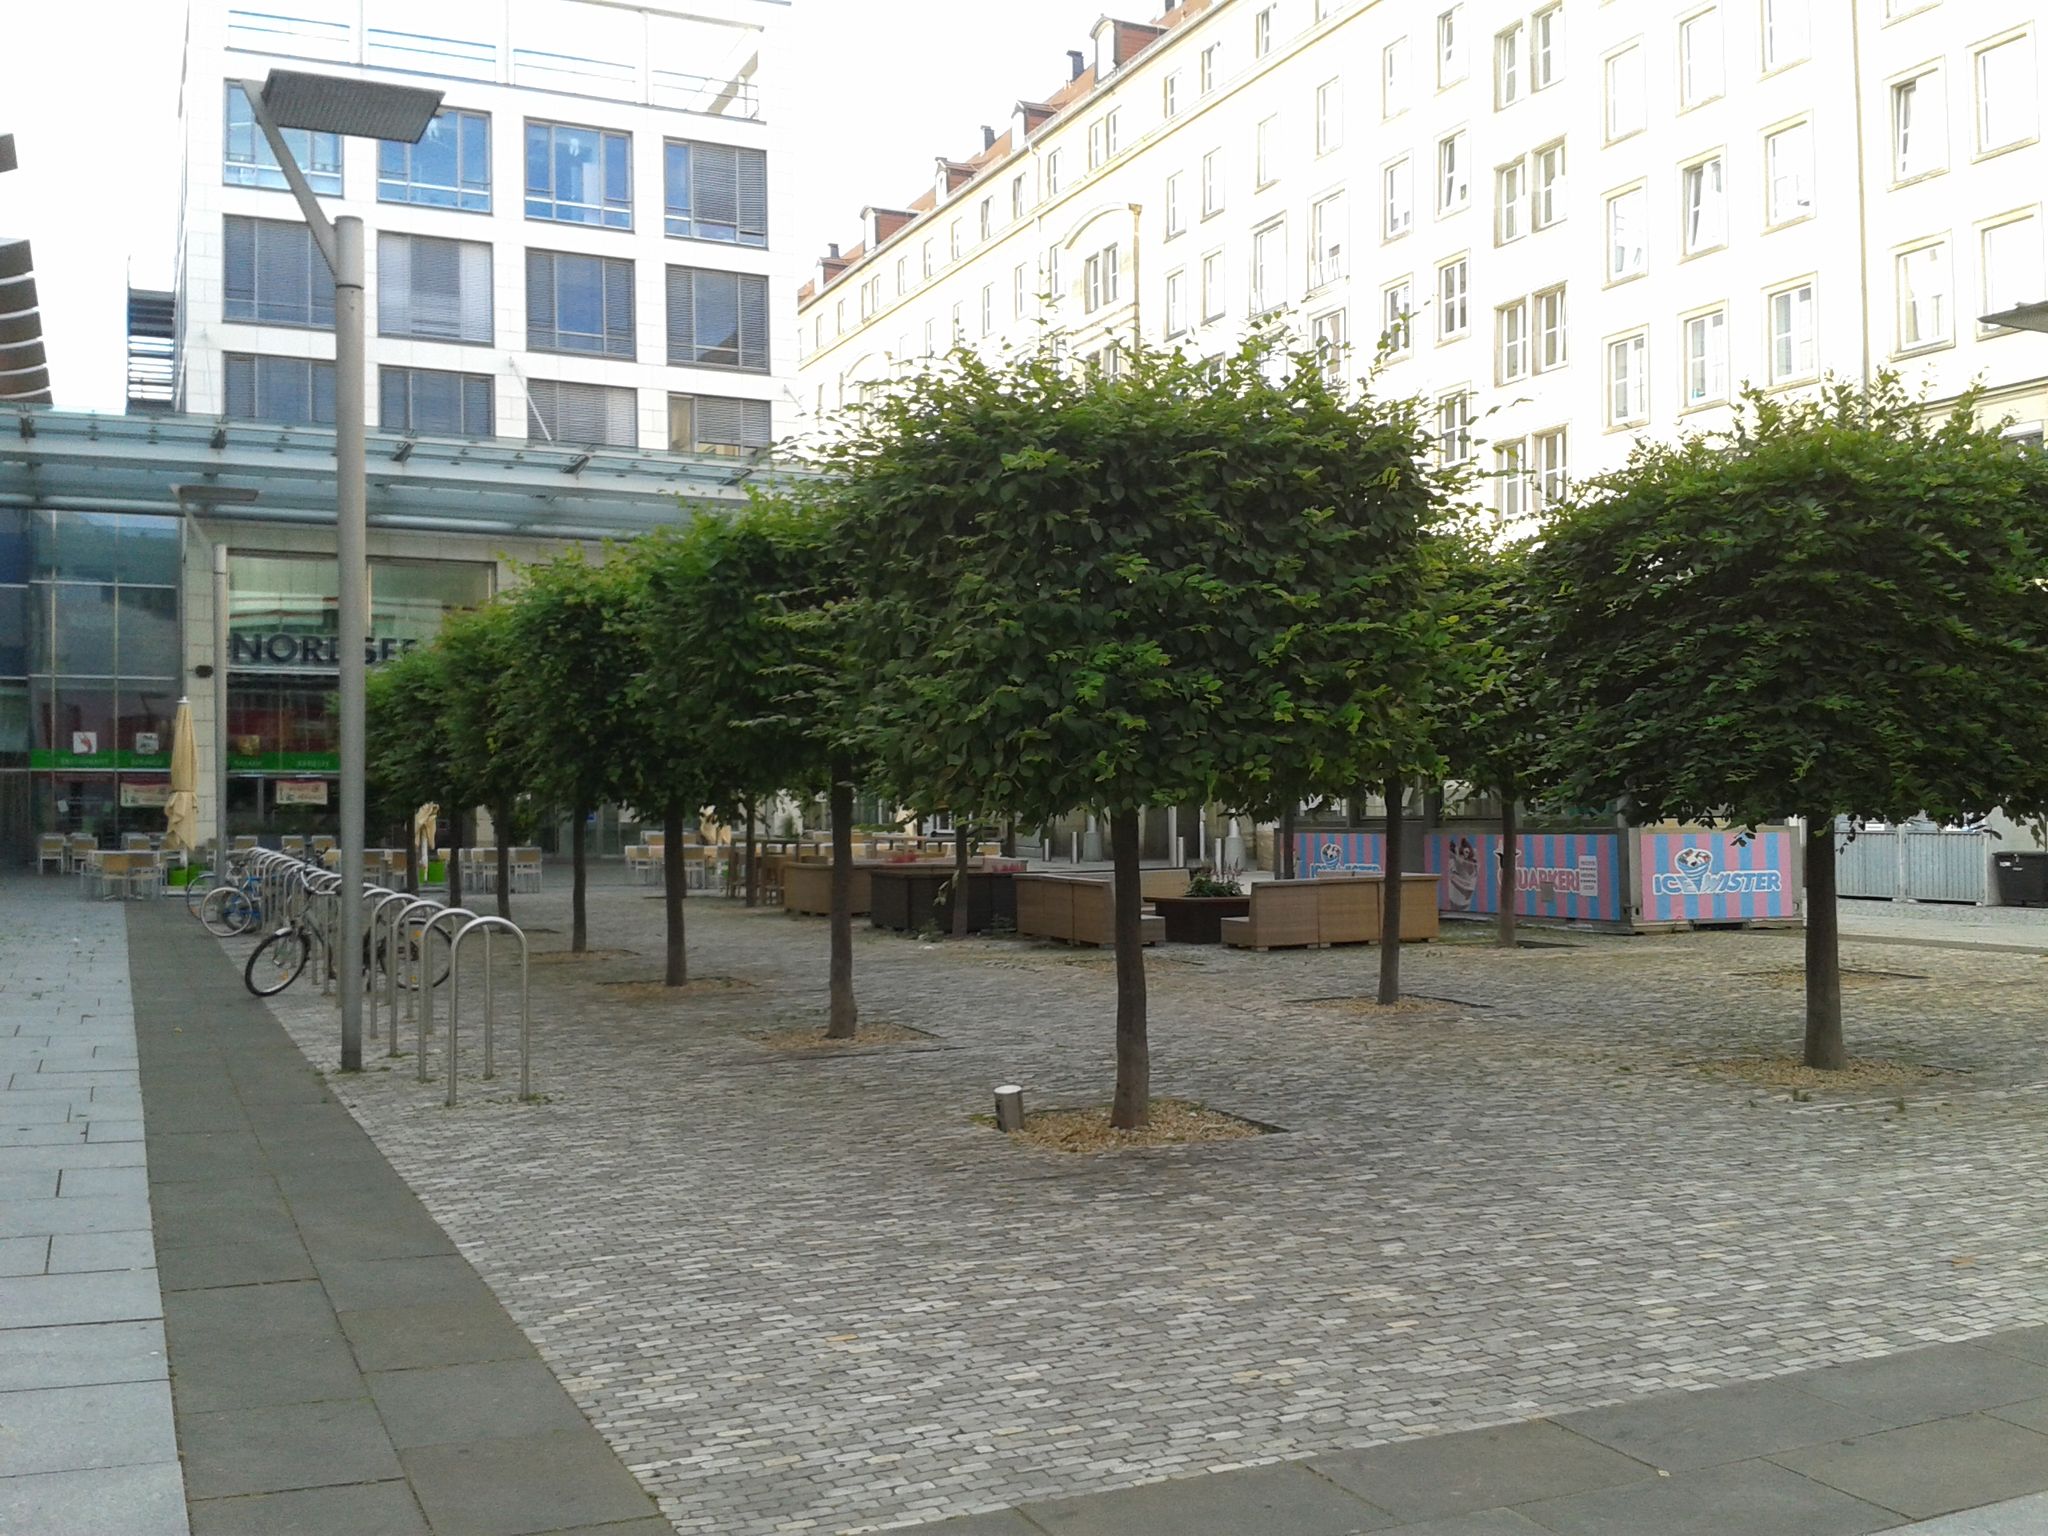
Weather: clear
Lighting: day
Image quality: good
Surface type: walking surface
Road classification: service, corridor
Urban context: urban centre
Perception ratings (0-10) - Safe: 5.59, Lively: 7.84, Beautiful: 5.63, Boring: 4.12, Depressing: 3.82, Wealthy: 7.06